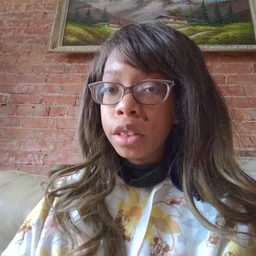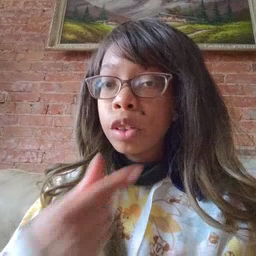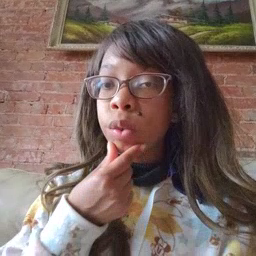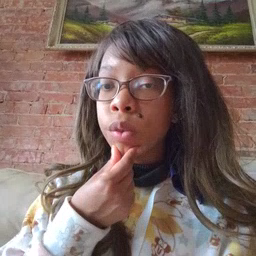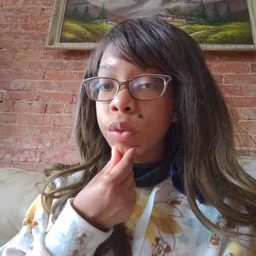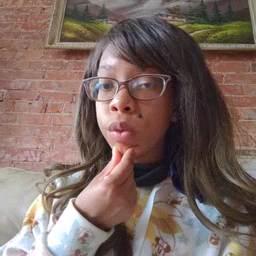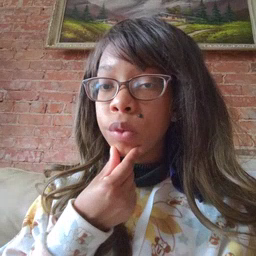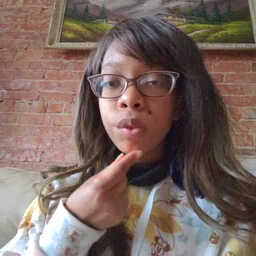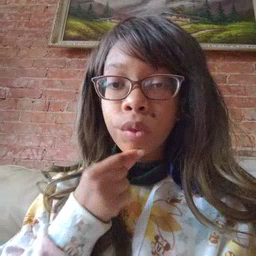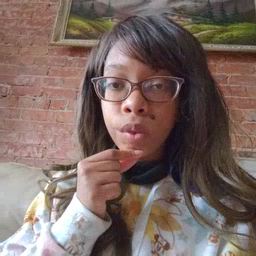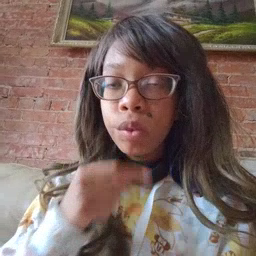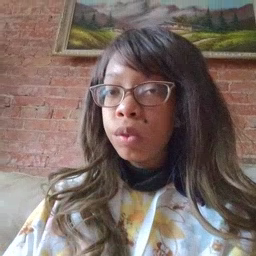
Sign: chin